Aerial crown-view tile of a tropical tree (Barro Colorado Island, Panama), acquired 20241112:
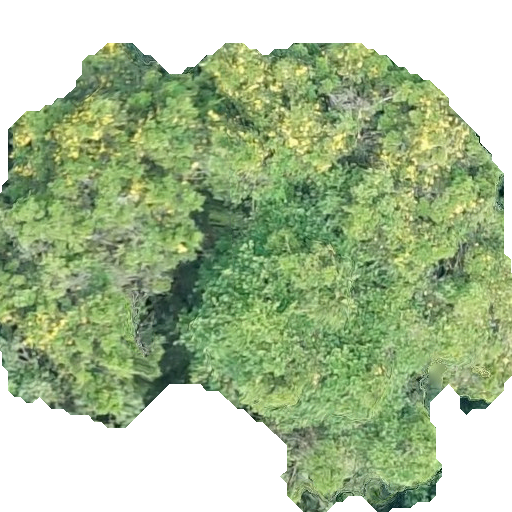
Species: Brosimum alicastrum
GBIF accepted scientific name: Brosimum alicastrum
Crown area: 288.924 m²